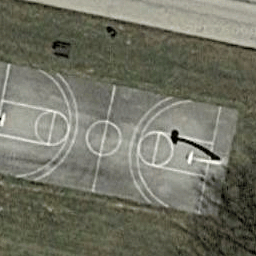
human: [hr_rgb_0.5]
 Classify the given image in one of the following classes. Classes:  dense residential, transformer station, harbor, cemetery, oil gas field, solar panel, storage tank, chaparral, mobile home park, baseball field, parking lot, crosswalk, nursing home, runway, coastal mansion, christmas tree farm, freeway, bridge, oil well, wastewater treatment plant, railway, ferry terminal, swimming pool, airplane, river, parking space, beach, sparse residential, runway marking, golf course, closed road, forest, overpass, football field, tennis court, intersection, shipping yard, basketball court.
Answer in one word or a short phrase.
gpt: basketball court